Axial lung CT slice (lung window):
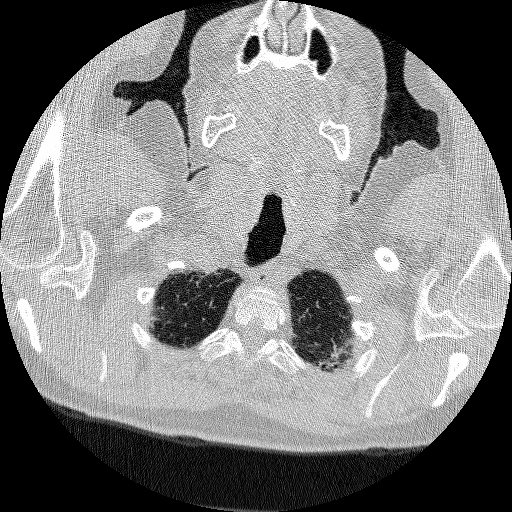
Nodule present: no